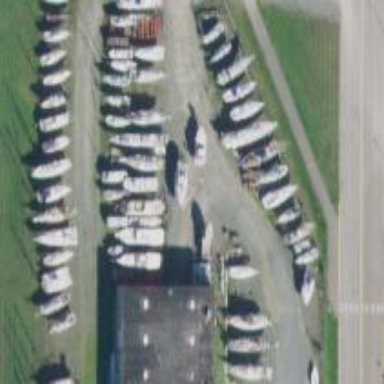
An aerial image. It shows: Boatyard along the waterway.